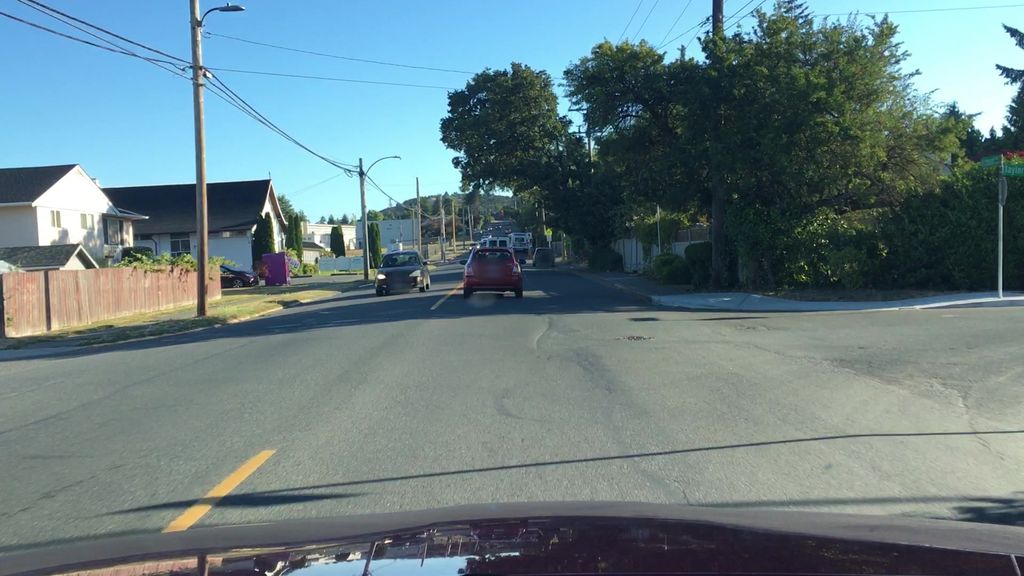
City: victoria